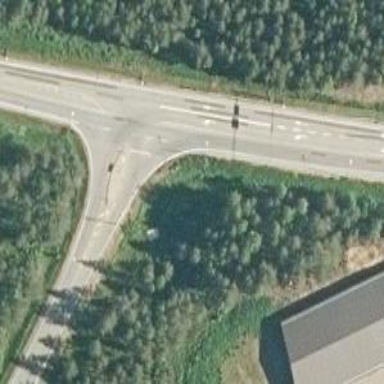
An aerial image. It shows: Road with "give way" sign.